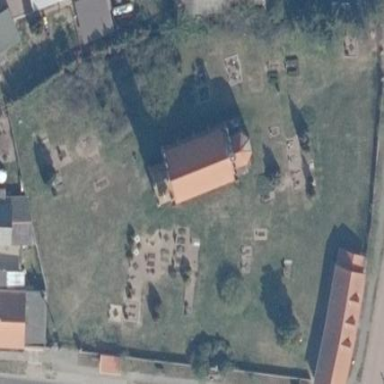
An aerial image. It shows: Cemetery.